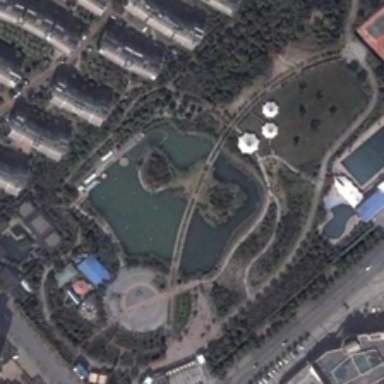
Many buildings are near a park with many green trees and a pond .